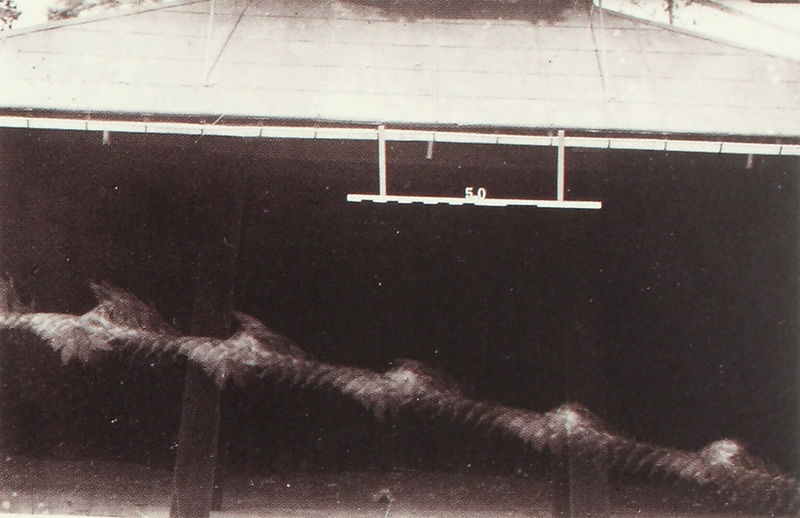
Titel: Möwenflug/ vol du goeland
Künstler: Etienne Jules Marey
Schlagwörter: dunkel, schatten, weiß, grau, holz, licht, schwarz, dach, alt, architektur, boot, schuppen, abstrakt, tau, dark, balken, kordel, unscharf, foto, fotografie, seil, schwarzweiss, kachel, stall, black and white, fotographie, nummer, tunnel, city, lights, massstab, traufe, masstab, messlatte, warnung, urban, messen, photography, lonely, 50, fünfzig, schn ur, dach seiö, 5,0, 5.0, foto zahl, beton, metro